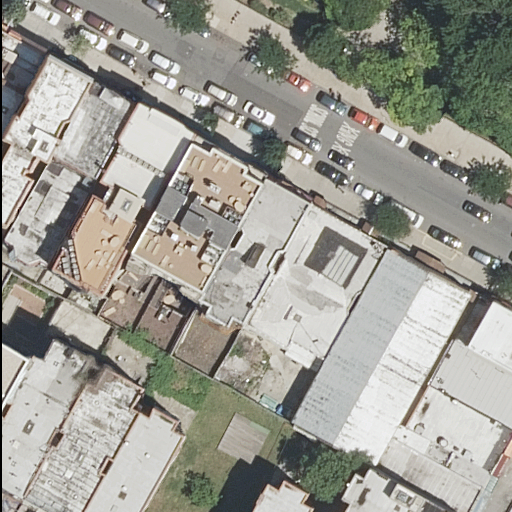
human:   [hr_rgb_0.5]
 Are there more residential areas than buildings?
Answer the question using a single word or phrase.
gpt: no

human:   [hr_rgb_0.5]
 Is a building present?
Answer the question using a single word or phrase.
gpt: yes

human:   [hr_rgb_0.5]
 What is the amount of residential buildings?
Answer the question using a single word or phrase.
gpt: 17

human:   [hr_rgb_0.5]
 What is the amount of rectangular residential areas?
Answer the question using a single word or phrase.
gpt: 1

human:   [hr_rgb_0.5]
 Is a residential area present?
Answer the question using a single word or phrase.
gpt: yes

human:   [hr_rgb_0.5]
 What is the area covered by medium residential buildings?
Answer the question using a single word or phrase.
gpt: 3295m2

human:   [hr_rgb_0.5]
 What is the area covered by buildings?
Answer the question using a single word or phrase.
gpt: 4602m2

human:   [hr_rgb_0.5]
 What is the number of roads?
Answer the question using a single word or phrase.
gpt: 1

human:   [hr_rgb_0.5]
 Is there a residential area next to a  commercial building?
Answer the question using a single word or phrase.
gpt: no

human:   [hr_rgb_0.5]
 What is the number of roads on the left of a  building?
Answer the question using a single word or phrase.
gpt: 0

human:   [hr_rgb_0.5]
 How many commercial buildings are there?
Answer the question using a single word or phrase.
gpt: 0

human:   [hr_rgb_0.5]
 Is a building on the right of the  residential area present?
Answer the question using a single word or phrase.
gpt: yes

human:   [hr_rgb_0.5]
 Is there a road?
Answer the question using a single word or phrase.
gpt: yes

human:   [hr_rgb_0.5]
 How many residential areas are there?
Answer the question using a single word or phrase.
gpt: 1

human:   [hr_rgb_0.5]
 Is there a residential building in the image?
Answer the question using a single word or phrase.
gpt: yes

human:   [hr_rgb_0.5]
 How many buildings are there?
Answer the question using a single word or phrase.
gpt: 17

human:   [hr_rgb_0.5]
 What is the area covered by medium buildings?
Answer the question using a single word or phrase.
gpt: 3295m2

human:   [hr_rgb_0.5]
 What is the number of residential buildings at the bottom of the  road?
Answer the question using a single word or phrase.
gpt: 12

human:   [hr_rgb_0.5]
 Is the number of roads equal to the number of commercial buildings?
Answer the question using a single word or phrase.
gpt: no

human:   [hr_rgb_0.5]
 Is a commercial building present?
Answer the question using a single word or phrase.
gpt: no

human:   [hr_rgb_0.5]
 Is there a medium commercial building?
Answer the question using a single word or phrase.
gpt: no

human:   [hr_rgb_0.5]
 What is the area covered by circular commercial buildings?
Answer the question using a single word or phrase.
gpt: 0m2

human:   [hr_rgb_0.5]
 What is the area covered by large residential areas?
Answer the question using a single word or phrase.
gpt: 7538m2

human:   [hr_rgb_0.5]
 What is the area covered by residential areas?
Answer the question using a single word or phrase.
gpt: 7538m2

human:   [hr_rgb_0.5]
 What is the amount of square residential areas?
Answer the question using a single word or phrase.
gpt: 0

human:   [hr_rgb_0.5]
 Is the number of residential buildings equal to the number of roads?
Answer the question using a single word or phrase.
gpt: no

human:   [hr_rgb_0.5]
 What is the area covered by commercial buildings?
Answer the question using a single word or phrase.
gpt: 0m2

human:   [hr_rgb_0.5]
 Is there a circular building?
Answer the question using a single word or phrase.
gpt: no

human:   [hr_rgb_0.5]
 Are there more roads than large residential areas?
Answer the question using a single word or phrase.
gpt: no

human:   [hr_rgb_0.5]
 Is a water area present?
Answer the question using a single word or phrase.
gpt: no

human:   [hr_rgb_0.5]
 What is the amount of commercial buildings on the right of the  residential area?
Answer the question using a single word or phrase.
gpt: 0

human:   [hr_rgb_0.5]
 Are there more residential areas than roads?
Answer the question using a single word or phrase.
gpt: no

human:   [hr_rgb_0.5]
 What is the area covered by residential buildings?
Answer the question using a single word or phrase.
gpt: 4602m2

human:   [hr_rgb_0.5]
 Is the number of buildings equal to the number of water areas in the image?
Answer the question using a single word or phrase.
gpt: no

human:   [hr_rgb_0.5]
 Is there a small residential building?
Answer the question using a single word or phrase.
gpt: yes

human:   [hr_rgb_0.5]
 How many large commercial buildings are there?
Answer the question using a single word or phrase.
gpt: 0

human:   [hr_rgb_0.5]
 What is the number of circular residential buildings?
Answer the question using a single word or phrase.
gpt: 0

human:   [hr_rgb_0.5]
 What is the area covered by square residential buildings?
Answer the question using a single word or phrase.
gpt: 0m2

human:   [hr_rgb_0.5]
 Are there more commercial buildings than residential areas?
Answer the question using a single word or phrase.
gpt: no

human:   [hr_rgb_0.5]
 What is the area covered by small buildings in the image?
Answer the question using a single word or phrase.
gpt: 45m2

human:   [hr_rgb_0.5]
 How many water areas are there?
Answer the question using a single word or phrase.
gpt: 0

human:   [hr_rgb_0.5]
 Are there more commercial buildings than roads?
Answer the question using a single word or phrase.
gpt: no

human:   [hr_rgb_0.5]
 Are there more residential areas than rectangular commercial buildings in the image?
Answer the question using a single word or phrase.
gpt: yes

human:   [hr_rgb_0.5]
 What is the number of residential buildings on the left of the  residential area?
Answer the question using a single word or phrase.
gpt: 9

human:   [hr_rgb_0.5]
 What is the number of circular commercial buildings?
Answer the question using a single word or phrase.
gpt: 0

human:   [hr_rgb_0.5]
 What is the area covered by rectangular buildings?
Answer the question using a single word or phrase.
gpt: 908m2

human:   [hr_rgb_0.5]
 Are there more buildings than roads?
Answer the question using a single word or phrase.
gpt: yes

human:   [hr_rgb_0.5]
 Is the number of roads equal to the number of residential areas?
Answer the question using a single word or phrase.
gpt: yes

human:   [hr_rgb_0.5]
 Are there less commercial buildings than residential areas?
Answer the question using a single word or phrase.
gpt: yes

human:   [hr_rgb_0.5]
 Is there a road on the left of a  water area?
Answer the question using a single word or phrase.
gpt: no

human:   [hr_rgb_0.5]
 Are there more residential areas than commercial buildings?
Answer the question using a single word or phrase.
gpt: yes

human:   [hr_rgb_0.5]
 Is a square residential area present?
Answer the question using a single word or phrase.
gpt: no

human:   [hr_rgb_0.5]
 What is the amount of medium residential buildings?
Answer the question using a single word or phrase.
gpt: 14

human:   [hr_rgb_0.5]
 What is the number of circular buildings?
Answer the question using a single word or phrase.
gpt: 0

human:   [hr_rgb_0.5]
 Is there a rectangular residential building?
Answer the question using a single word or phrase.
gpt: yes

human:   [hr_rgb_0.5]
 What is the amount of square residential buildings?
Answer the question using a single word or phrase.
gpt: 0

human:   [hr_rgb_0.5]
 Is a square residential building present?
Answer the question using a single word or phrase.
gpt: no

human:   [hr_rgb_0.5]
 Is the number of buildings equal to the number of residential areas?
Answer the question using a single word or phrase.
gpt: no

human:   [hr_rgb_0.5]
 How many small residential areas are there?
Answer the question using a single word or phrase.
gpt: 0

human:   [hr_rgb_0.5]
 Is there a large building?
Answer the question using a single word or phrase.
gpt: yes

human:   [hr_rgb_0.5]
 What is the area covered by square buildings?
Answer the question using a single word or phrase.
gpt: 0m2

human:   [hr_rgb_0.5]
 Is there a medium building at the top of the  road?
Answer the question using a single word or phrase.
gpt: no

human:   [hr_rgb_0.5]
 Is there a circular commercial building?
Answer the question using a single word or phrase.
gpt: no

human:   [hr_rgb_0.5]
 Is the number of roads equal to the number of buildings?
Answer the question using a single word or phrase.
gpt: no